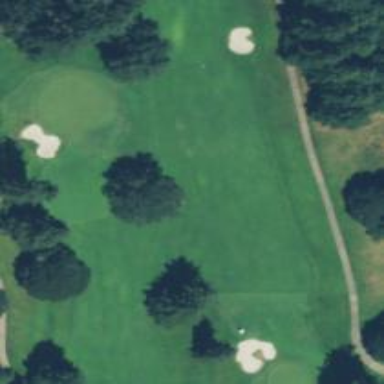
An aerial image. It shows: View of golf hole.